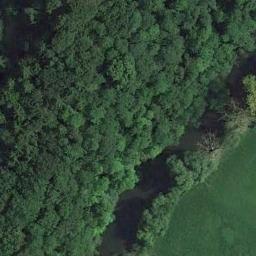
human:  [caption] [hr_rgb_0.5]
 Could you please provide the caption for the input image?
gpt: The forest is next to the grass .

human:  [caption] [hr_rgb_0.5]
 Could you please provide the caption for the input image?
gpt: This is a dense forest .

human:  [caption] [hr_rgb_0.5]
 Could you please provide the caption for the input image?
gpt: The forest has a lot of dense green trees of different color depths and a river goes through the forest .

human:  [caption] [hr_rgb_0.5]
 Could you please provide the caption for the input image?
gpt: A narrow and curved road passes through the dense forest beside the green land .

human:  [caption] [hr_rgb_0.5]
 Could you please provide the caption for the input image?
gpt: A dense forest with many green trees surrounding a small pitch of lawn at its corner .